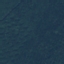
Land use / land cover: Forest